Interaction volume radius: 5 \u00c5
Interaction volume height: 10 \u00c5
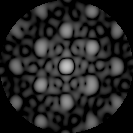
Disorder parameter: 0.2968